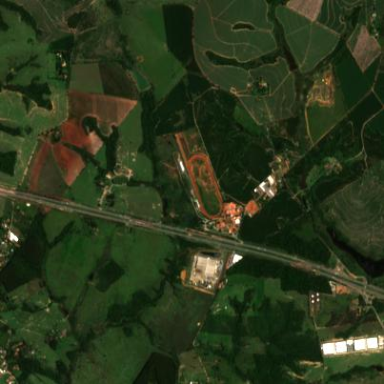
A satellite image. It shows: Park with horse racing facilities.